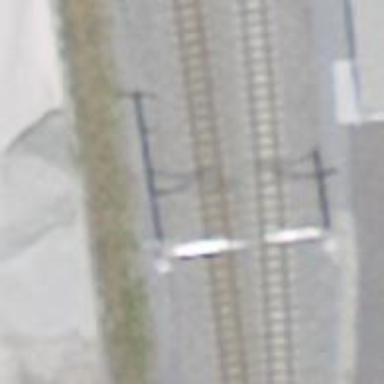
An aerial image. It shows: Catenary mast for power lines.